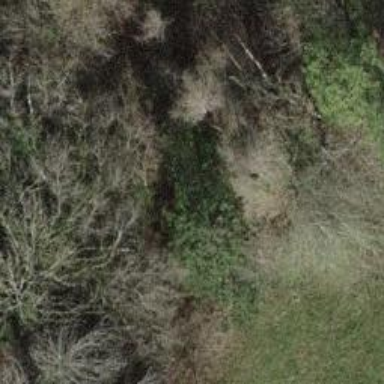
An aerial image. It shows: Row of trees in natural setting.